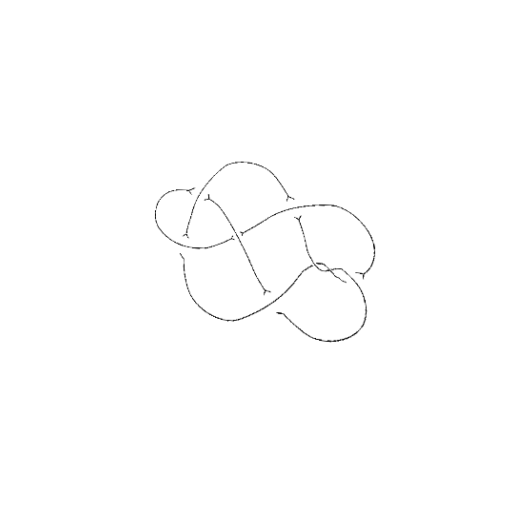
Crossing number: 8